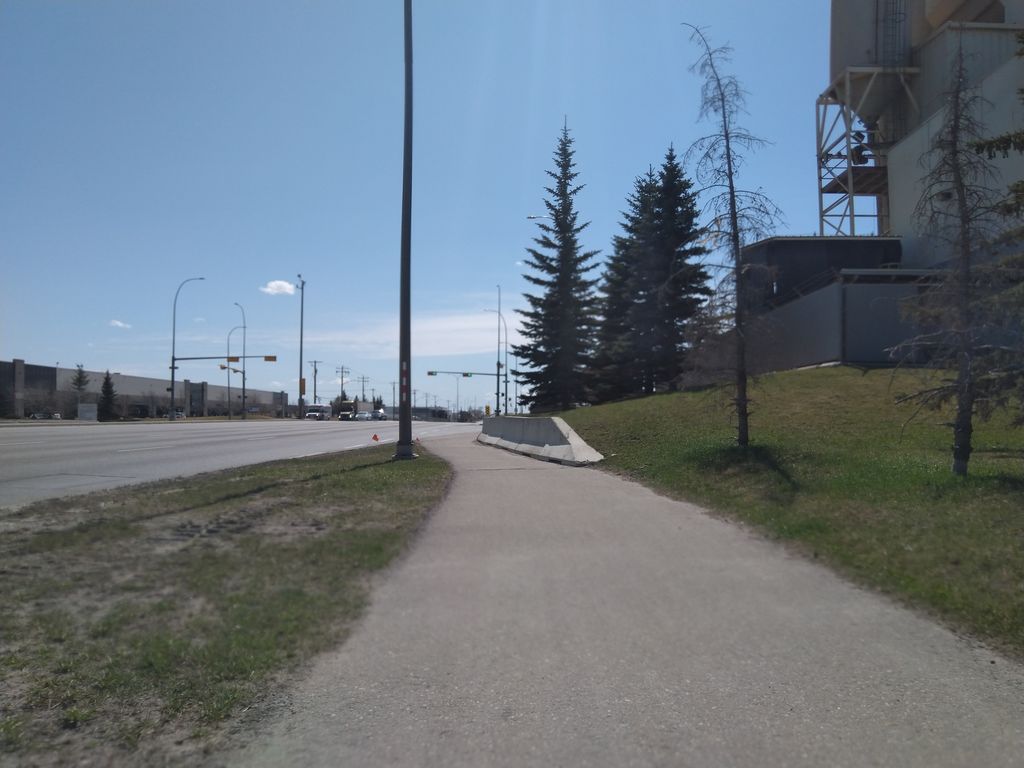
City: calgary